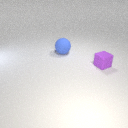
small purple rubber cube in front of large blue rubber sphere